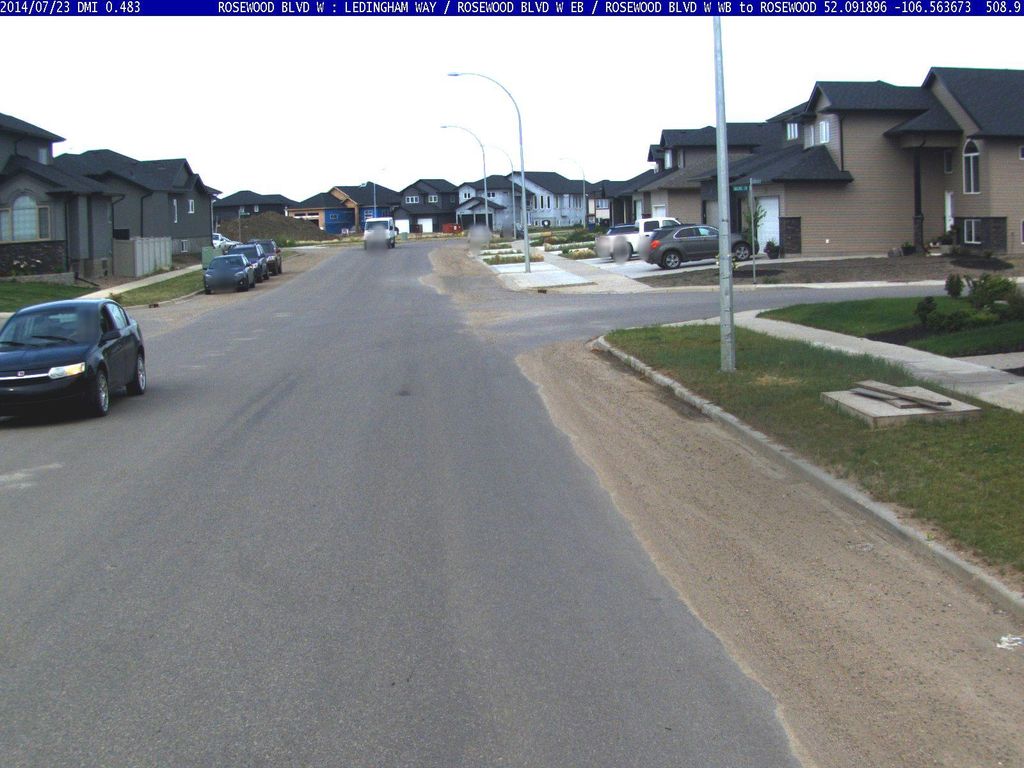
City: saskatoon